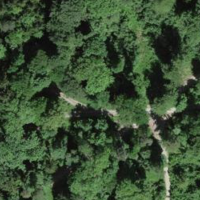
EUNIS habitat code: 44
Species observed at this site:
Buteo buteo
Garrulus glandarius
Fringilla coelebs
Turdus merula